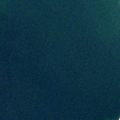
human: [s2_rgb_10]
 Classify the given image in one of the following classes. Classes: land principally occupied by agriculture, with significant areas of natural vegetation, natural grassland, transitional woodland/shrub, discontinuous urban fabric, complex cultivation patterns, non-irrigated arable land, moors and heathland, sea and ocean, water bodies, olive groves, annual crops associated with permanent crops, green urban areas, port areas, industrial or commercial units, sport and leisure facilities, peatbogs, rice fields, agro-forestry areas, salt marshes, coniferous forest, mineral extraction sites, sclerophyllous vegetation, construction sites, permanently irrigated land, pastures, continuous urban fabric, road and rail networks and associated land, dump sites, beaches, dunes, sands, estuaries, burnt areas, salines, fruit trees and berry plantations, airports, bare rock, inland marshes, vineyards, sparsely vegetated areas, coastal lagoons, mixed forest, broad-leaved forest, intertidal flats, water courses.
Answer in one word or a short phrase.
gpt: mixed forest, sea and ocean